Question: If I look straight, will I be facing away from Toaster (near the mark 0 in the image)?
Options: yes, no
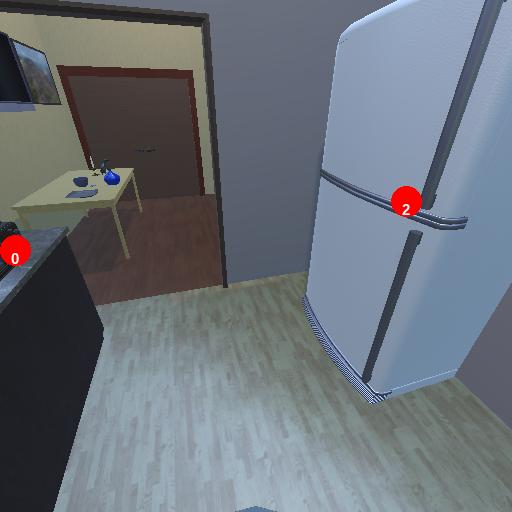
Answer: yes